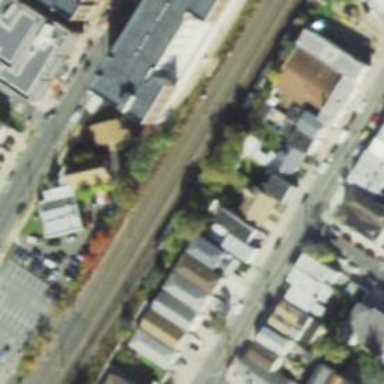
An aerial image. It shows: Railway siding with rails.